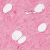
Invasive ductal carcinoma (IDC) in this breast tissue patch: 0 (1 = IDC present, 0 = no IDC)